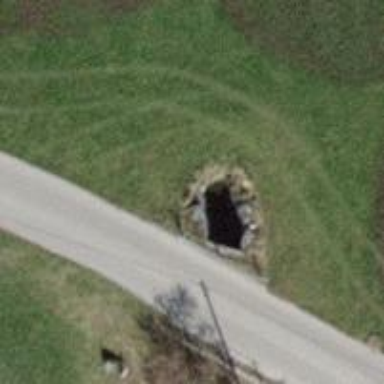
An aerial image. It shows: Culvert tunnel.